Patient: sex M, age 77
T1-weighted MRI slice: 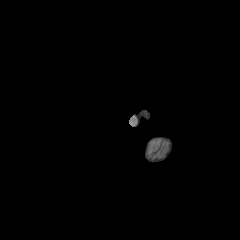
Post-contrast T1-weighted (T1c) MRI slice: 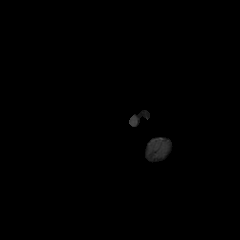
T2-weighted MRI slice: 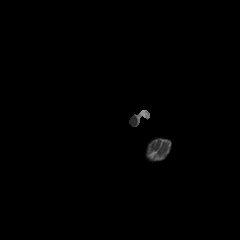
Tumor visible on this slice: no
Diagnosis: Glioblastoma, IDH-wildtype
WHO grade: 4